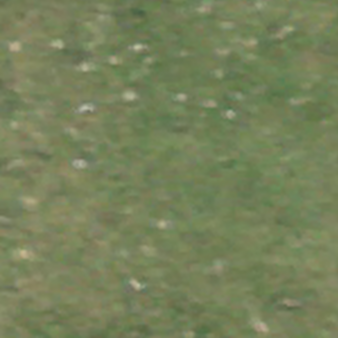
Label: other